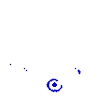
Particle: pion